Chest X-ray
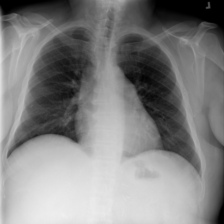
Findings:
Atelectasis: negative
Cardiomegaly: negative
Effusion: negative
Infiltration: negative
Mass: negative
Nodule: negative
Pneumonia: negative
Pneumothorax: negative
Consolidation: negative
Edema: negative
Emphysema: negative
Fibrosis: negative
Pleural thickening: negative
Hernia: negative